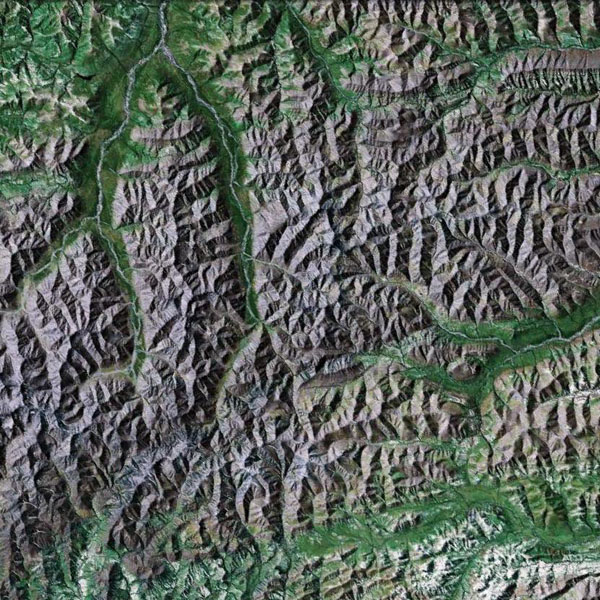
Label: Mountain